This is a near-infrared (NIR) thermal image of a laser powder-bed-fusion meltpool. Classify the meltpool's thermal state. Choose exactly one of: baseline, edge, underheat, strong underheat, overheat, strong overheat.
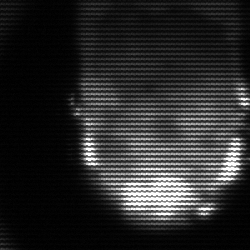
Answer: baseline